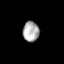
Tissue: lung
Cell type: Myeloid cells
Senescence score: 0.2399
Nuclear area (px): 322
Mean DAPI intensity: 171.873